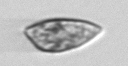
Label: Prorocentrum_dentatum